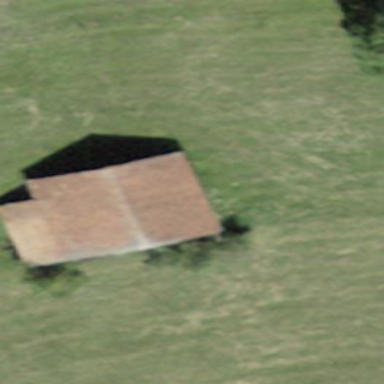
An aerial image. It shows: Rural barn.